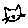
Label: cat